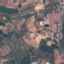
Land use / land cover class: PermanentCrop